Question: I watched the video here: <URL>, but I can't see the option to create an enum out of a property in the context menu. Also, I can't add one in the Model Browser. I have Visual studio 2012 and EF5, EntityFramework Assembly version 4.4.0.0

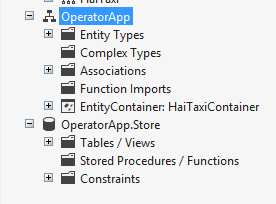
Answer: Entity framework assembly version should be 5.0. You are most probably targeting .NET 4.0. You need .NET 4.5 to have enum support (you will need to uninstall EF package and install it again to get EF 5.0 once you change target .NET version).
EF 6.0 should provide enums for .NET 4.0 as well.